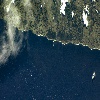
Label: water